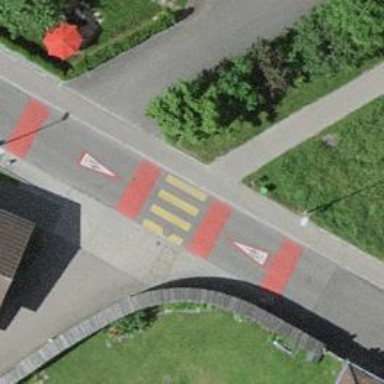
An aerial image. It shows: Marked crossing on the road.